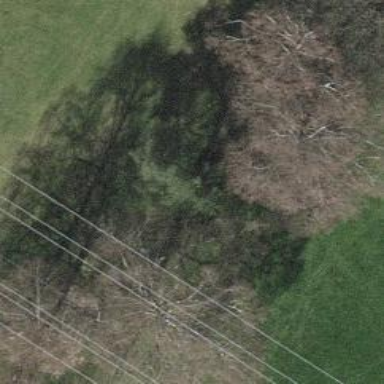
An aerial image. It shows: Single tag "natural: tree."